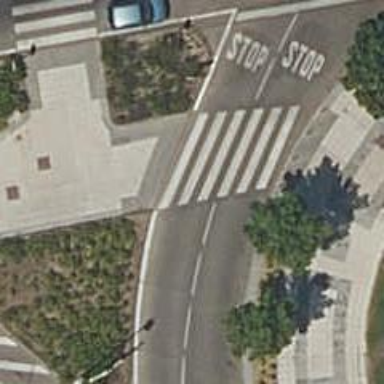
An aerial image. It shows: Uncontrolled zebra crossing on the road.